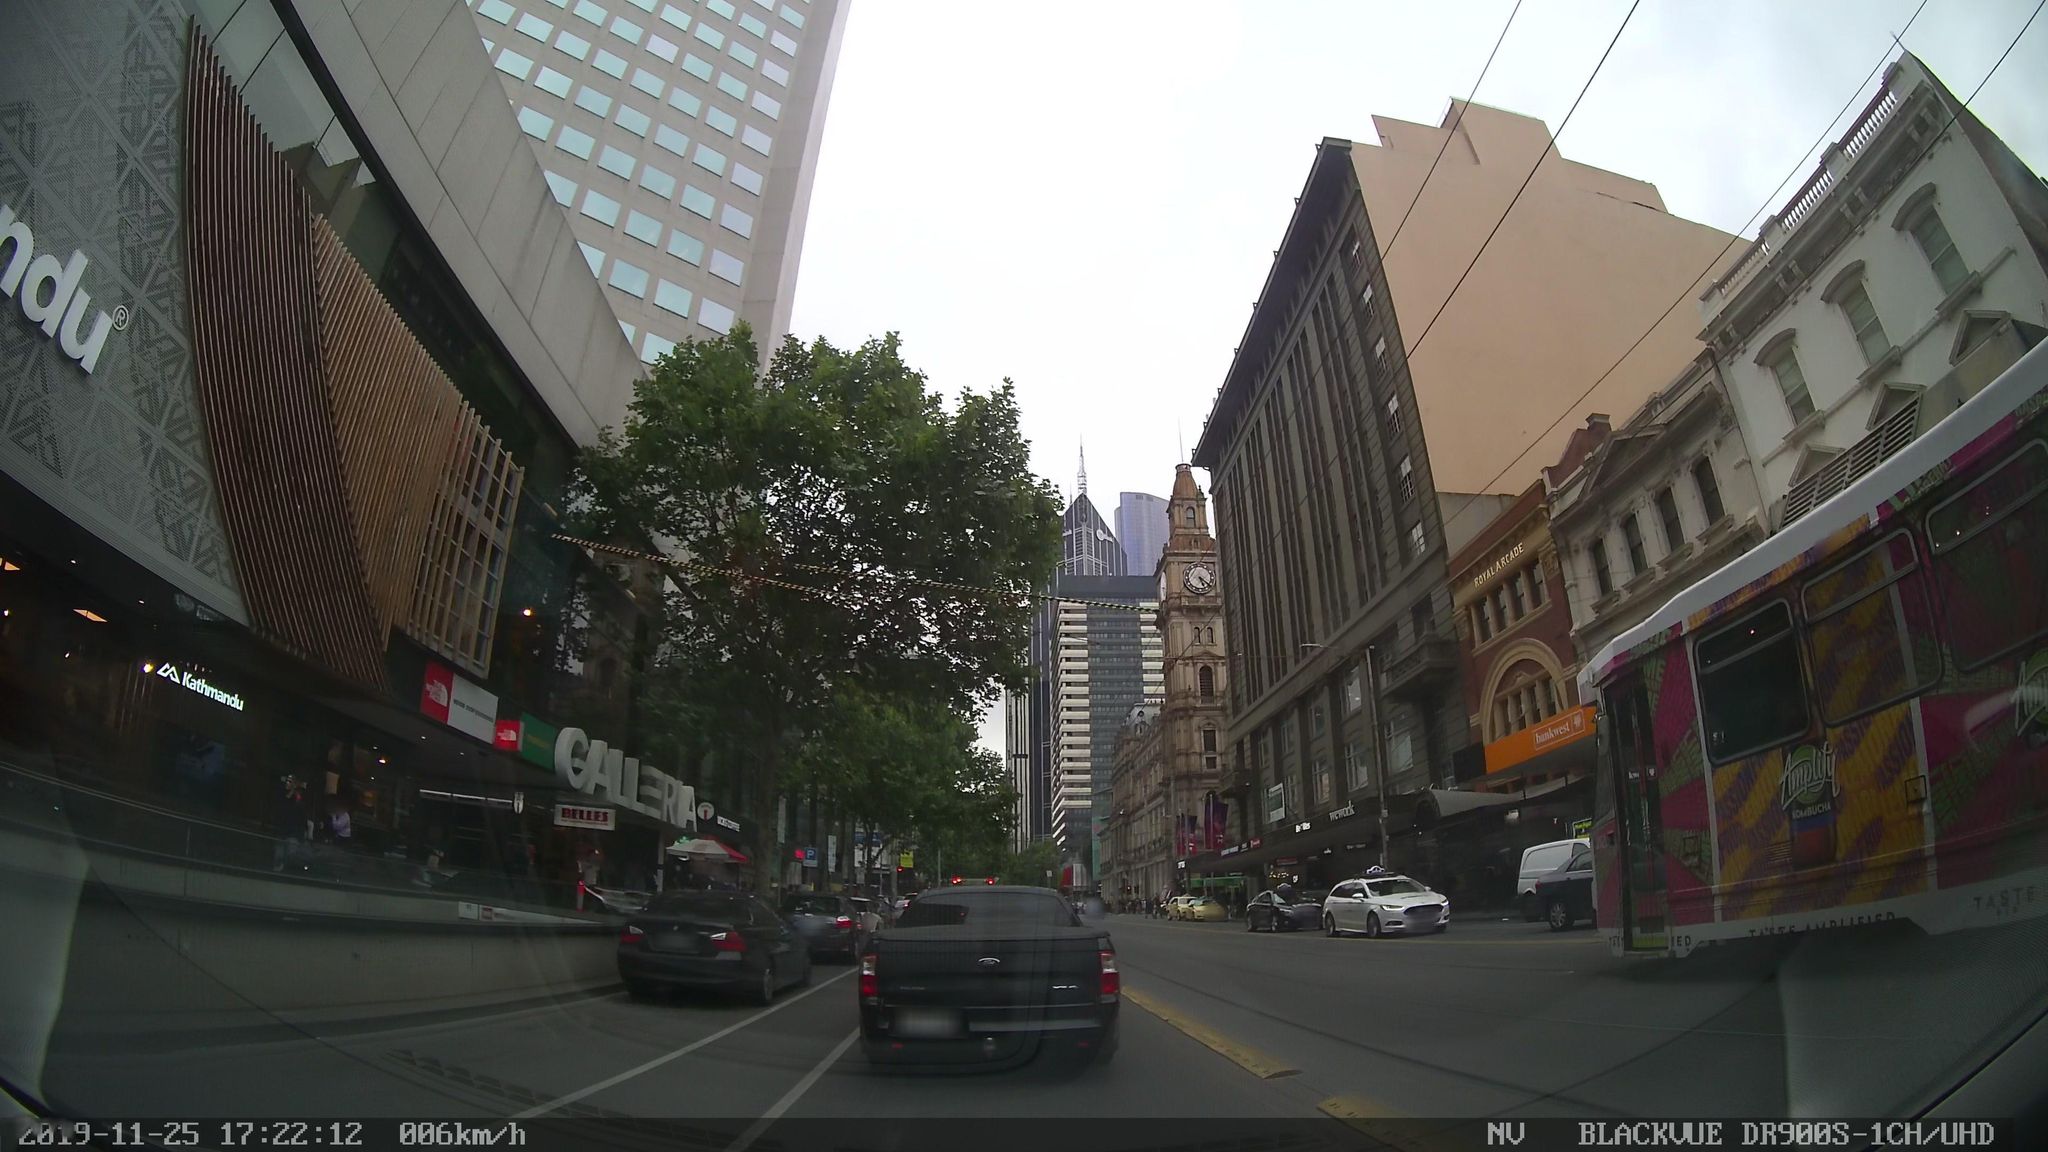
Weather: cloudy
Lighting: day
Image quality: good
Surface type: driving surface
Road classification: footway, corridor
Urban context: urban centre
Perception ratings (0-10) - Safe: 7.74, Lively: 9.71, Beautiful: 6.7, Boring: 0.83, Depressing: 2.96, Wealthy: 7.17